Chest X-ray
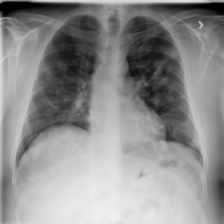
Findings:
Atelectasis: negative
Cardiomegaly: negative
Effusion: negative
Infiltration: negative
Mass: negative
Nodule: negative
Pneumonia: negative
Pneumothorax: negative
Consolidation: negative
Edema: negative
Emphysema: negative
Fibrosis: negative
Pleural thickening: negative
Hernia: negative